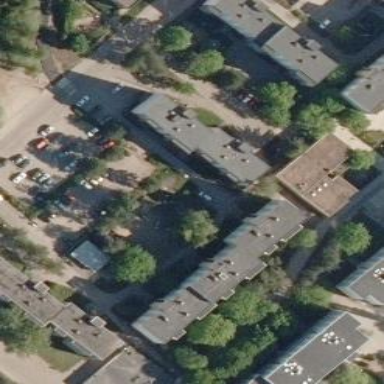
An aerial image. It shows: Parking area with surface.